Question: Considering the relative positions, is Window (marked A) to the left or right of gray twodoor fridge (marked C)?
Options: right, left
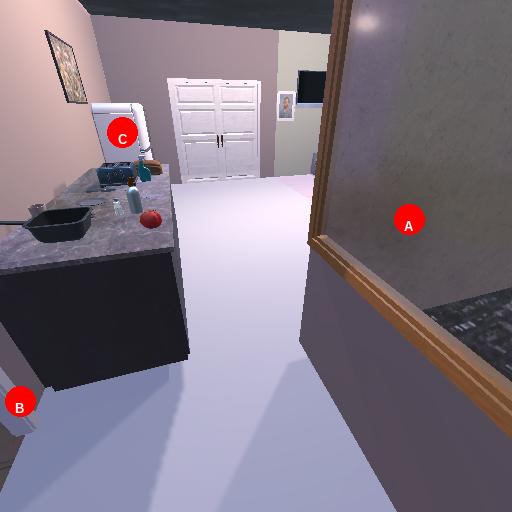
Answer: right